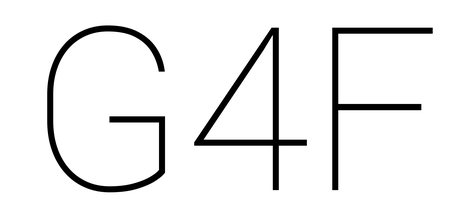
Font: Roboto_Thin